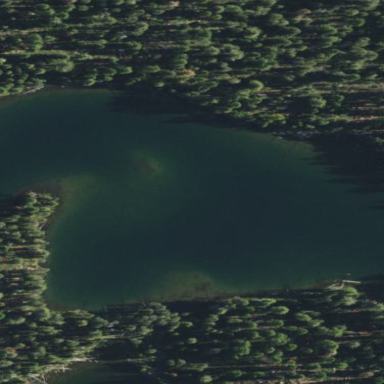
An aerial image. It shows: Serene lake.